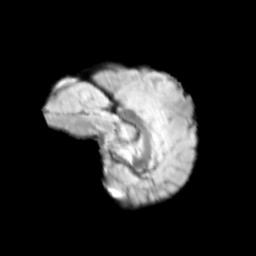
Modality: T2w
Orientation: sagittal
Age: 10
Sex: male
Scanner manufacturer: siemens
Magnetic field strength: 3 T
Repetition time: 3.8 s
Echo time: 0.07 s